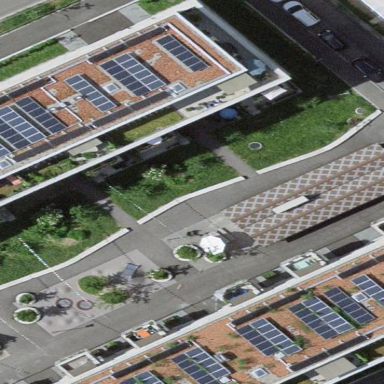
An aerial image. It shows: View of roof of building.